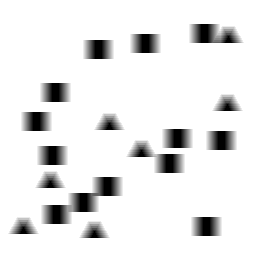
Squares: 13
Triangles: 7
Stars: 0
Total shapes: 20